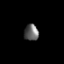
Tissue: prostate
Cell type: Epithelial cells
Senescence score: 0.3189
Nuclear area (px): 230
Mean DAPI intensity: 102.152